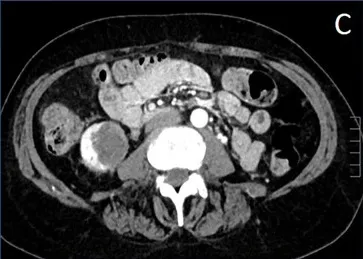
Pulmonary metastases.
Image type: radiology (ct)